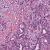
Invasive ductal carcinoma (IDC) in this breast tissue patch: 1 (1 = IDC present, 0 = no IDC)